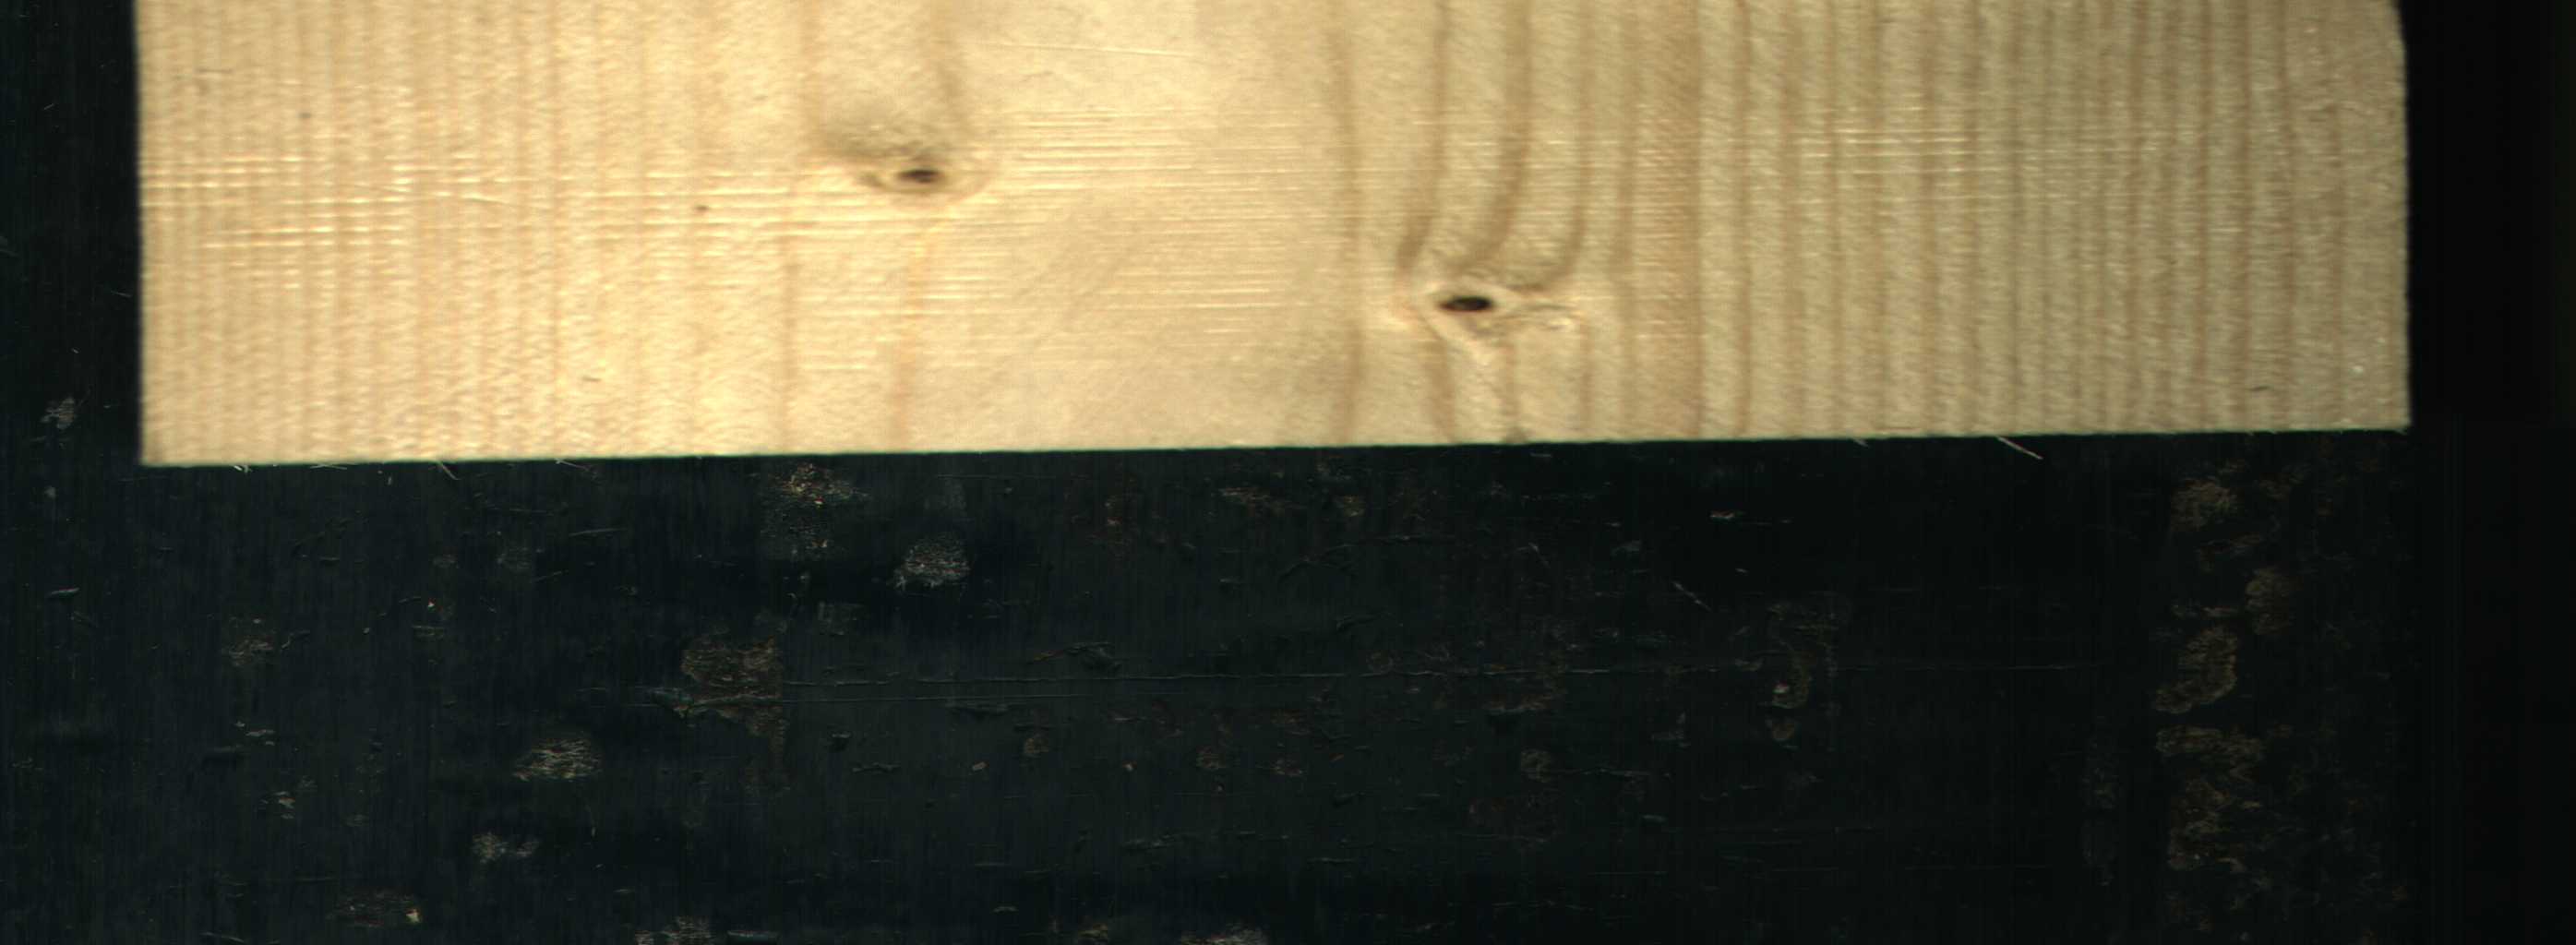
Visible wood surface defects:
Dead_Knot
Live_Knot